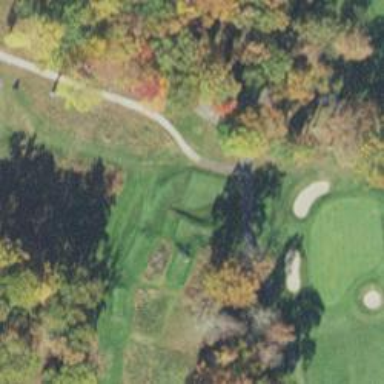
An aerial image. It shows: Golf tee.